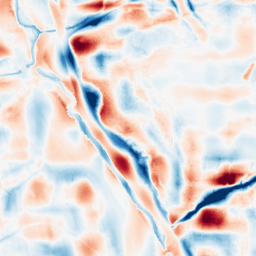
Category: wavelet
Decomposition family: wavelet_dwt
Decomposition parameters: wavelet: coif2
level: 5
Upsampling method: edge_directed
Upsampling parameters: scale: 4
Upsampling scale: 4